Field crop: tomato
Growth stage: 1
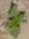
Species: solanum